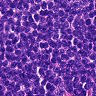
Metastatic tissue present: no